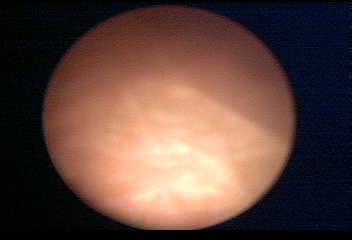
Modality: WLC
Class: Normal mucosa
Bladder cancer association: No